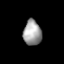
Tissue: lung
Cell type: Endothelial cells
Senescence score: 0.5449
Nuclear area (px): 446
Mean DAPI intensity: 159.623